Question: This is my code I came up with (w/ lots of outside help; I'm not fluent in JS):
'''
setTimeout(function() {
var logout = document.querySelector('a.yucs-signout'),
link = "http://login.yahoo.com/config/login?logout=1&.src=cdgm&.intl=us&.direct=2&.done=http://ma
il.yahoo.com";
logout.setAttribute ('onclick', 'location.href =
"' + link + '"');
logout.setAttribute ('href', link);
}, 17000)
'''
I'm trying to change the sign-out URL at Yahoo Mail, when clicking the "Sign Out" dropdown menu item, so that you are redirected back to the Yahoo Mail login page -- not the yahoo.com "main page". This is to make it easier to login with another account.
We couldn't get it to work. Even added a timeout to the code in case my js was running too soon. Still no go.
I was told "The class="yucs-submenu-toggle" on the '<a id="yucs-menu_link_profile">' with no CSS on :hover means javascript is being used."
Logout control screenshot:

You have to hover over that section to get the menu to dropdown & see .
I also made sure my "Included page" was https: 'https://*.mail.yahoo.*/*'
I'm trying to use this with Greasemonkey, why isn't it working?
Edit: I was thinking <URL> might have something useful, like the jQuery stuff in it?
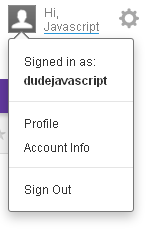
Answer: 1. If the code in the question is copied verbatim, then it has syntax errors from improperly made, multi-line strings.
2. Don't set onclick from a userscript. Ever! In this case, no form of click event handling is necessary anyway, and may block the logout operation of the page.
Other than that, that code works for me -- at least on Yahoo, UK, mail.
Some more minor points:
1. You don't need a setTimeout in this case.
2. Don't brute-force the link like that; it may not always work. Use regex to surgically change just the done variable part.
Here's :
'''
// ==UserScript==
// @name _Fix Yahoo mail logout
// @include http://mail.yahoo.com/*
// @include http://*.mail.yahoo.com/*
// @include https://mail.yahoo.com/*
// @include https://*.mail.yahoo.com/*
// ==/UserScript==
//-- Only run in the top page, not the various iframes.
if (window.self === window.top) {
var logout = document.querySelector ('a.yucs-signout');
if (logout) {
var link = logout.href.replace (
/&\.done=[^&#]+(&?)/, "&.done=http://mail.yahoo.com$1"
);
logout.href = link;
}
else
console.error ("From GM script: Node 'a.yucs-signout' not found.");
}
'''